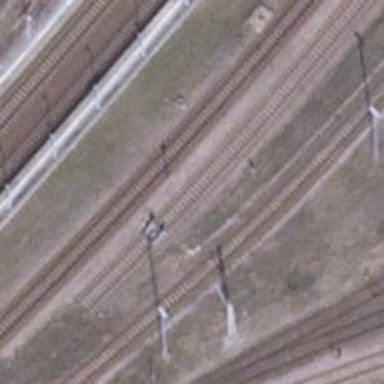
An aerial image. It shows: Railway signal.